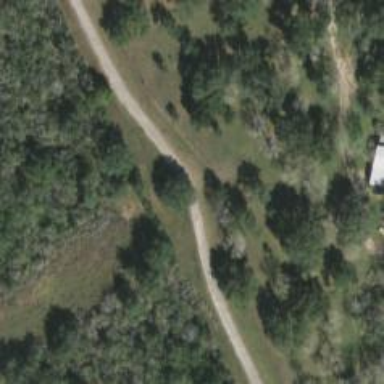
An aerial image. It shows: Unclassified road.